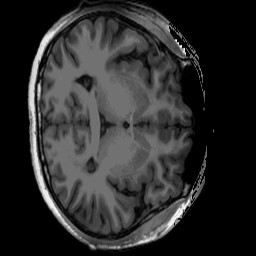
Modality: T1w
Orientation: axial
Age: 20
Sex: male